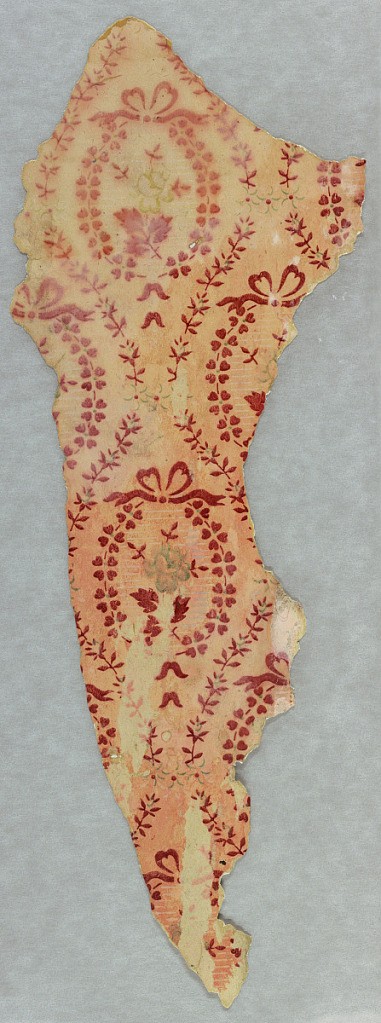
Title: Sidewall
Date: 1875–80
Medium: Machine-printed
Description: Small oval medallions with bowknots at top all in red with blue flower and red leaves in center, also, fine horizontal lines of mica. Medallions encircled with fine continuous curving lines of tiny leaves and flowers. This paper was the third from top of six layers of wallpaper found on walls in the old Jacob Ruf house, Kaaterskill Junction, New York.